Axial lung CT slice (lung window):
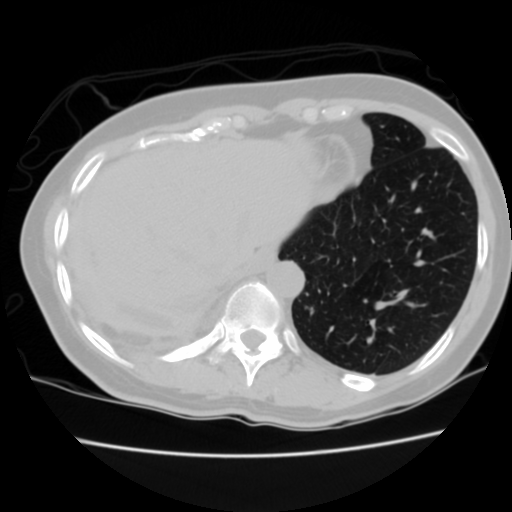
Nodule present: no